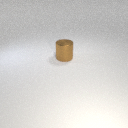
large brown metal cylinder